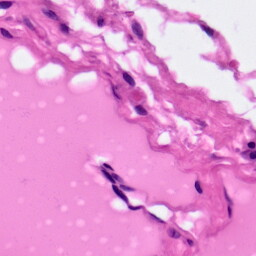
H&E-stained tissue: Pancreatic